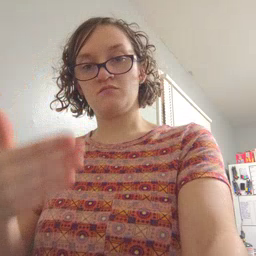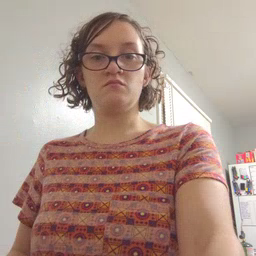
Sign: bedroom